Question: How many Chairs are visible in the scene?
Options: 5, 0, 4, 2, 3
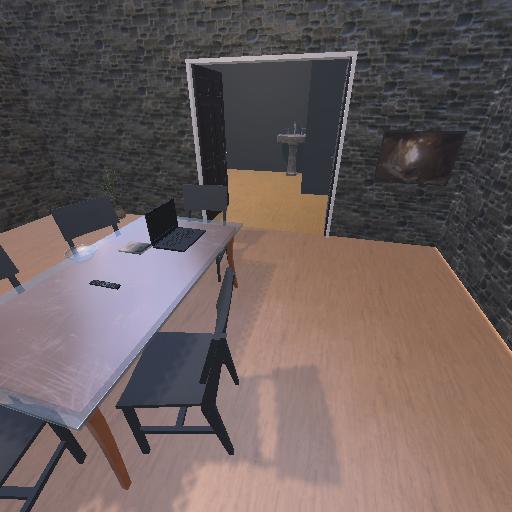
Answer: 5